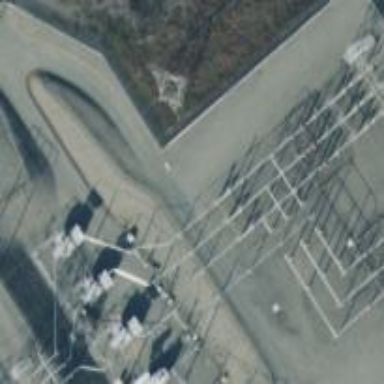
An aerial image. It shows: Outdoor power switch.